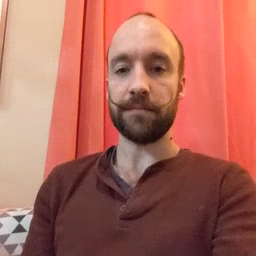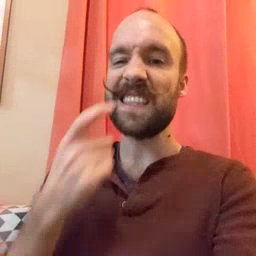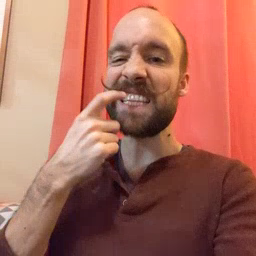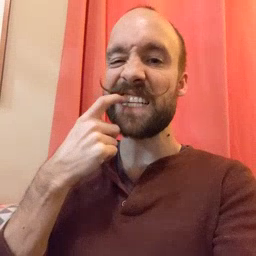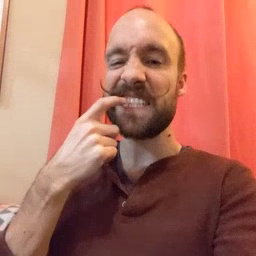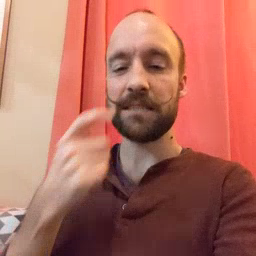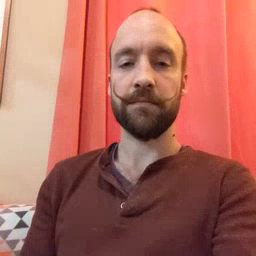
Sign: tooth